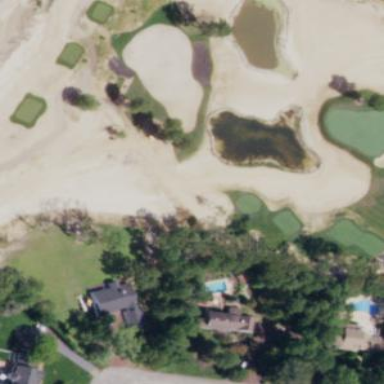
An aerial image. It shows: Rough area in golf course.